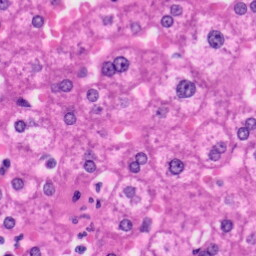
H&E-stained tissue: Liver